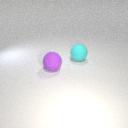
large cyan rubber sphere behind large purple rubber sphere